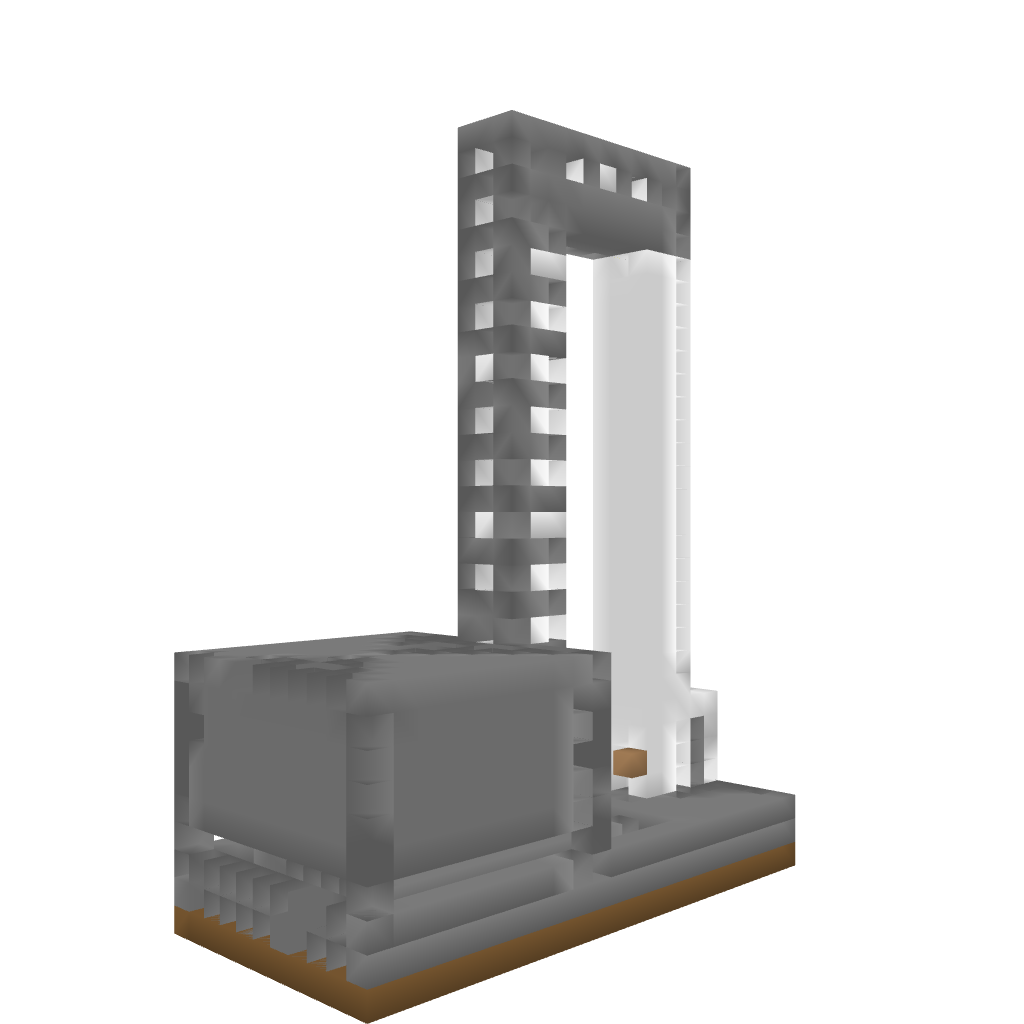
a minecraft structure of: Monsters/XP Trap bad low quality